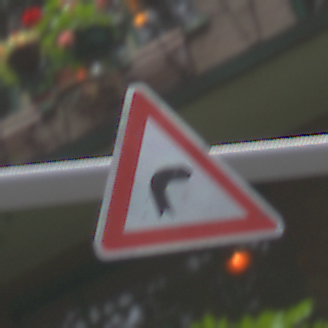
Verkehrszeichen: KurveRechts
Umgebung: Outdoor, Urban
Tageszeit: MorningAfternoon
Wetter: Overcast
Licht: Natural
Jahreszeit: NotSpecified
Kontrast: LowContrast